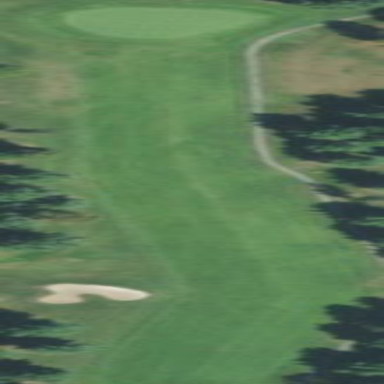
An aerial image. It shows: Grassy area designated as golf fairway.